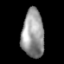
Tissue: lung
Cell type: Myeloid cells
Senescence score: 0.1871
Nuclear area (px): 1046
Mean DAPI intensity: 151.992